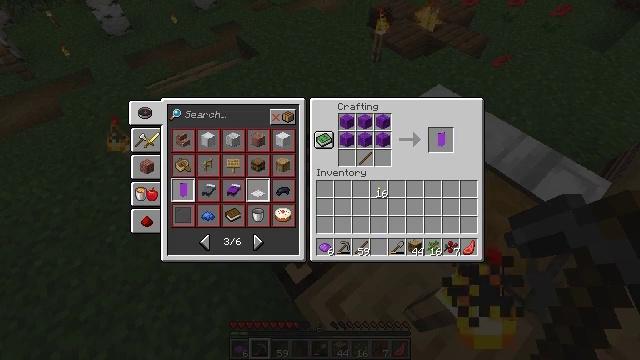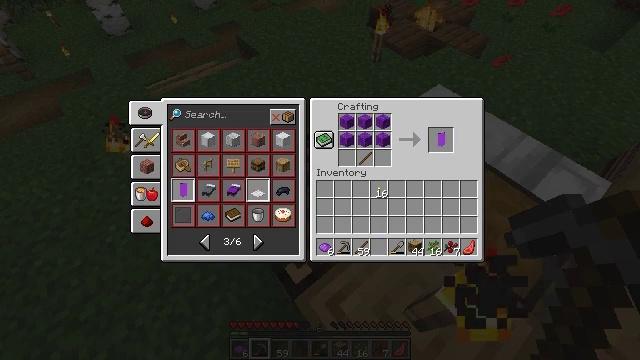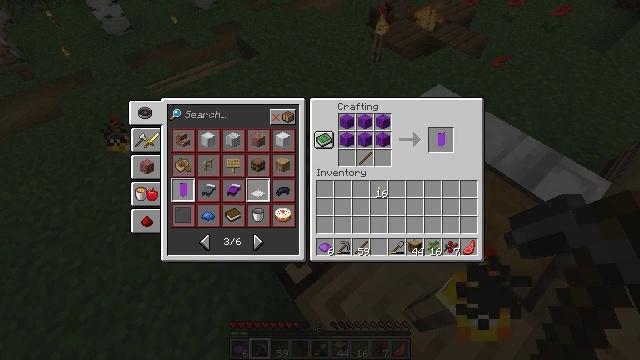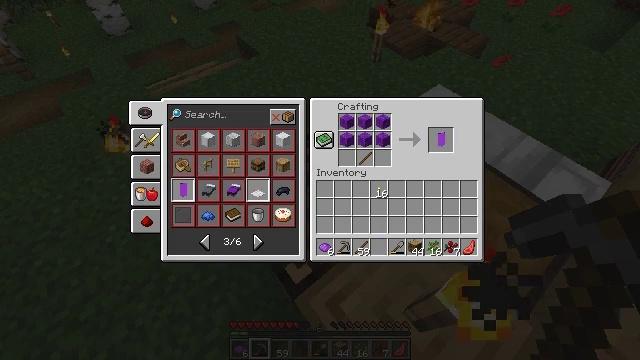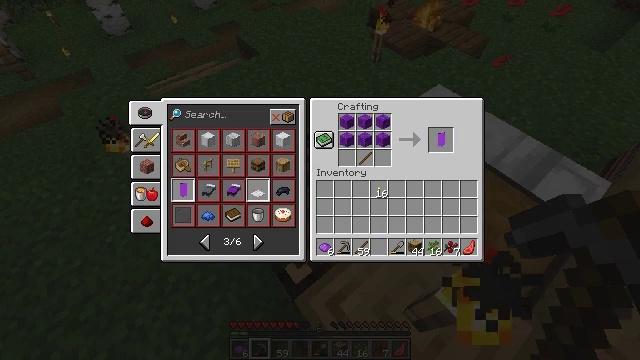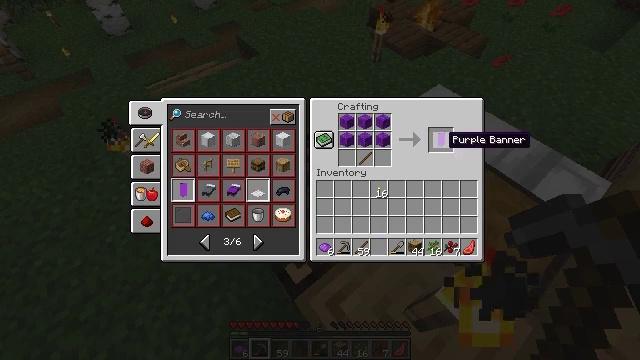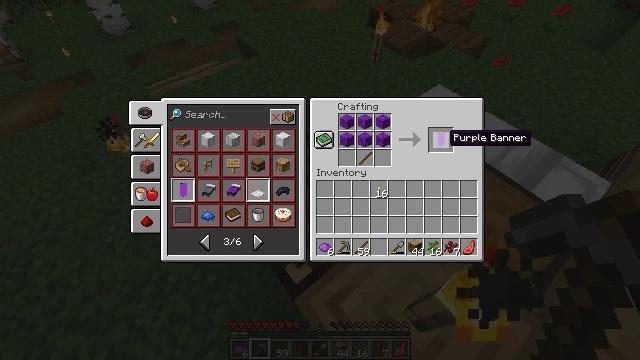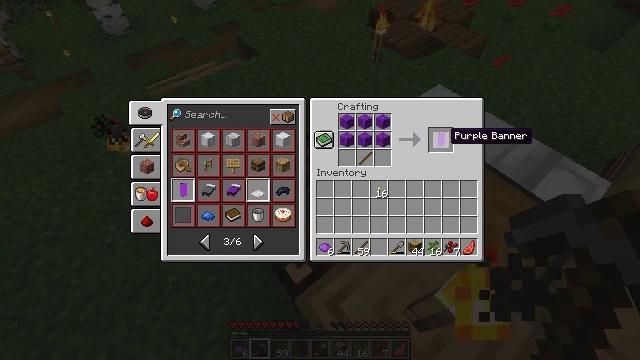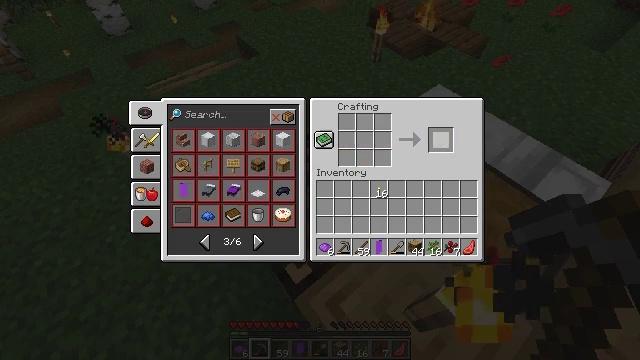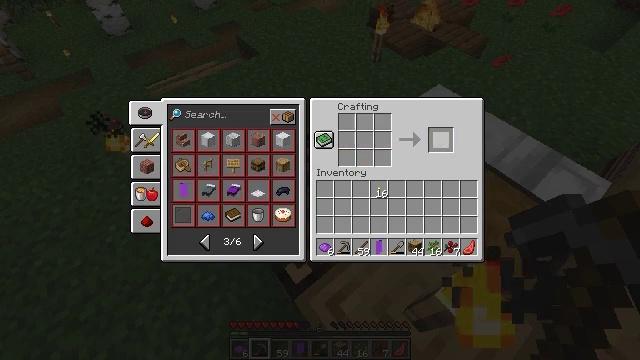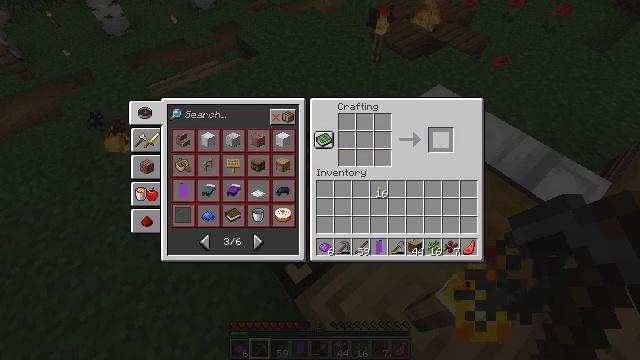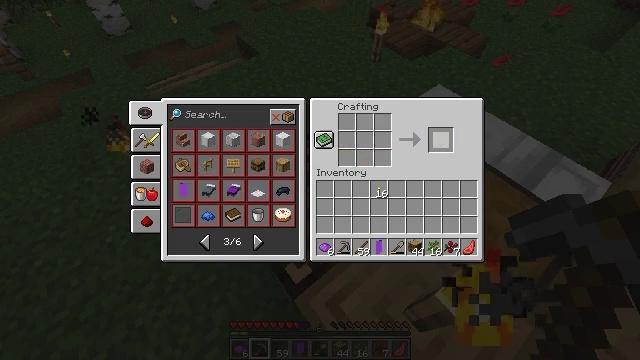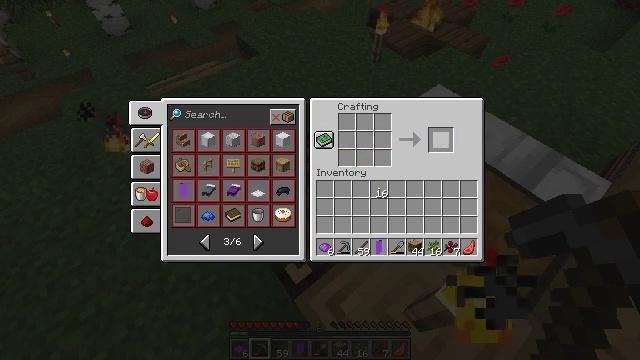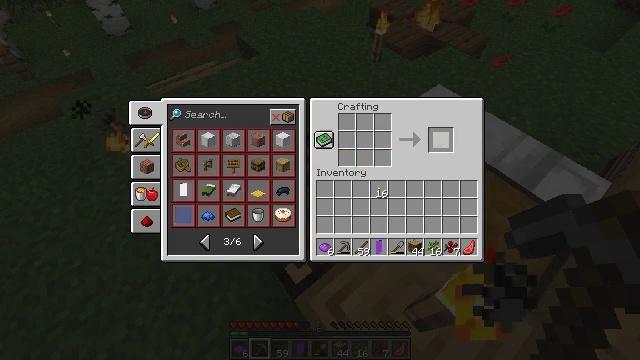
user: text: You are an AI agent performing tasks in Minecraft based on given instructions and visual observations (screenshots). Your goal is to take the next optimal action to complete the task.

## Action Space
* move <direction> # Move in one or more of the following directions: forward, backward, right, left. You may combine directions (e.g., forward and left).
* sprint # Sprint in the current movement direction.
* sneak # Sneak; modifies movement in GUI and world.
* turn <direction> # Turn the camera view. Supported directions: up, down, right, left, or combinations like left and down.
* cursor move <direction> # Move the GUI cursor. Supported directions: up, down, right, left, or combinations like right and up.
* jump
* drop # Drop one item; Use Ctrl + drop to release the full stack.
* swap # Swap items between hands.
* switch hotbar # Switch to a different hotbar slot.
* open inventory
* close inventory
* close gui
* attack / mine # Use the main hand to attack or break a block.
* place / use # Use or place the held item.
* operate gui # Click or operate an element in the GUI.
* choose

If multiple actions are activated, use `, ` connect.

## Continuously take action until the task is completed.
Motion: motion action
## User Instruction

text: Make a purple banner using a crafting table.
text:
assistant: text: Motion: sneak, cursor move up
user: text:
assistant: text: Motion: sneak
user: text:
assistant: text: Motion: sneak
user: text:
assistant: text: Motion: sneak
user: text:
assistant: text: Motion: sneak
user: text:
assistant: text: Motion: sneak
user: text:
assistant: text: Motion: sneak
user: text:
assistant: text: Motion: sneak, operate gui
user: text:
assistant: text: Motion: sneak, operate gui
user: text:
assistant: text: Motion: sneak
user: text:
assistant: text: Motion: sneak
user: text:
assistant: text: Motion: sneak
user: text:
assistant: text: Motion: sneak
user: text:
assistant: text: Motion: sneak